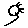
Label: sun